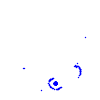
Particle: pion